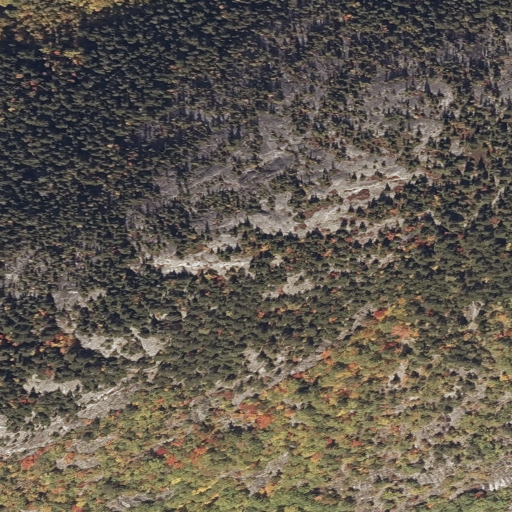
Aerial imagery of mountain in Maine named Speckled Mountain containing evergreen forest, deciduous forest, mixed forest, herbaceous wetlands, barren land, and open water